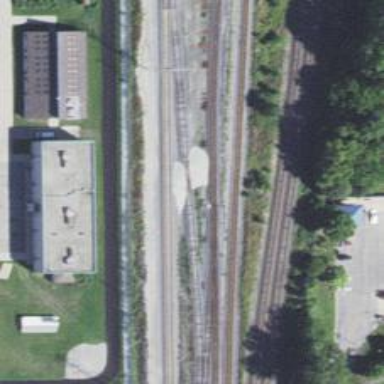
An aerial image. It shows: Railway siding for service.